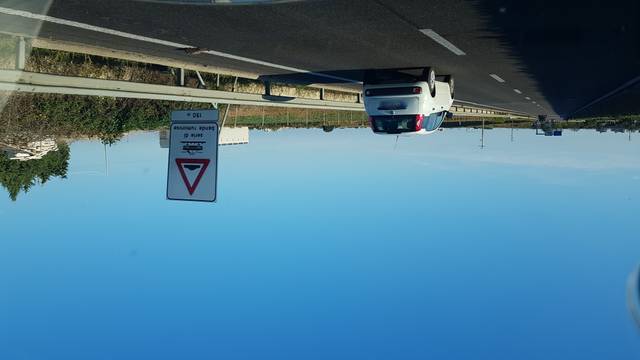
Region: Italy
Coordinates: 40.612, 17.96